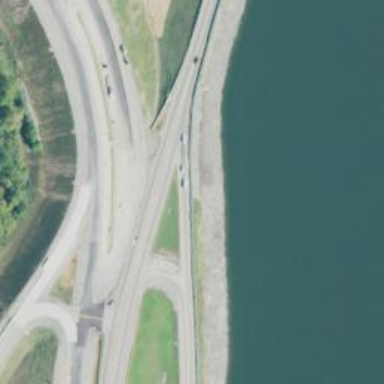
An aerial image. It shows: Trunk link highway.